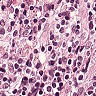
Metastatic tissue present: no